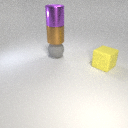
large gray rubber sphere below large brown metal cylinder